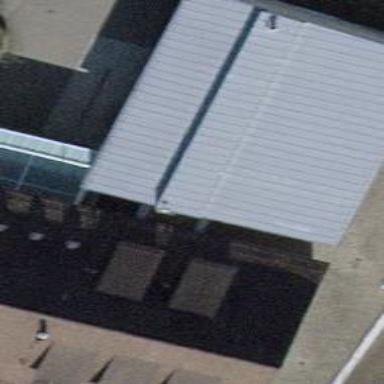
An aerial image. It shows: Building with flat roof. The roof is light grey in color.